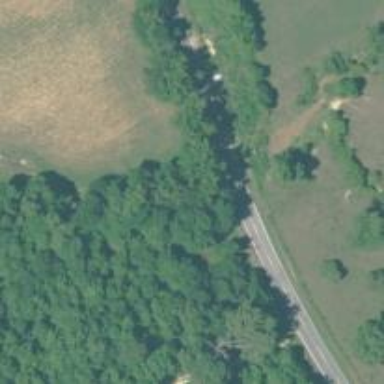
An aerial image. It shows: Culvert tunnel.